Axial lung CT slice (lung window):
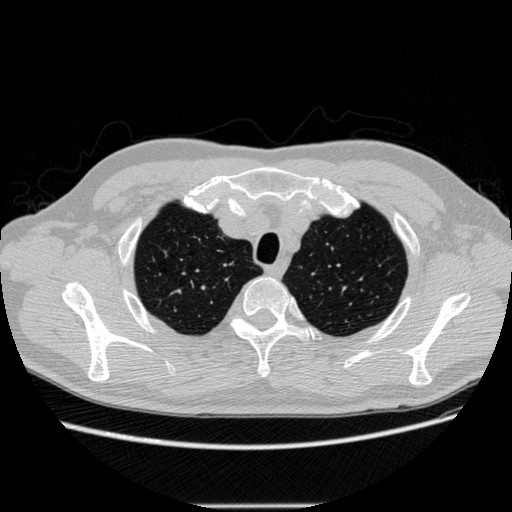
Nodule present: no